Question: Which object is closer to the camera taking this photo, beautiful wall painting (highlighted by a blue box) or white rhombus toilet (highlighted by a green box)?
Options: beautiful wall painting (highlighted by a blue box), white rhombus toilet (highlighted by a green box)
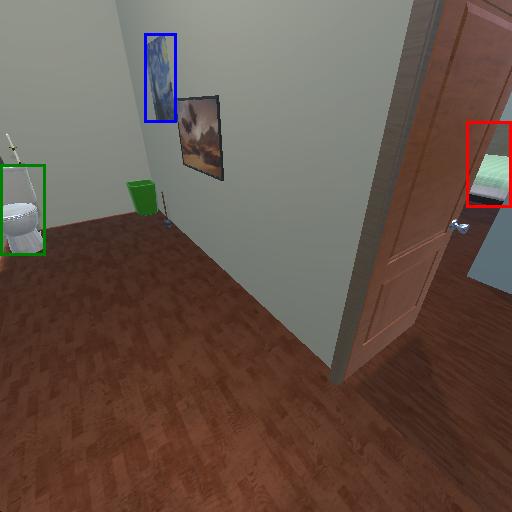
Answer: beautiful wall painting (highlighted by a blue box)